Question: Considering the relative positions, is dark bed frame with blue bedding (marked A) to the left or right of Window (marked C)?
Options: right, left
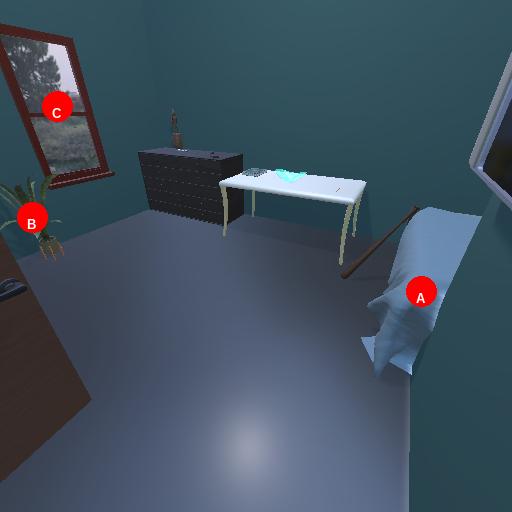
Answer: right